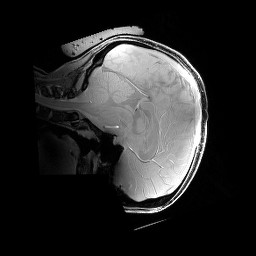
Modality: PDw
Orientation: sagittal
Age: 26
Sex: female
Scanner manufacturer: siemens
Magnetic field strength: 6.98 T
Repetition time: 1.38 s
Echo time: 0.00242 s